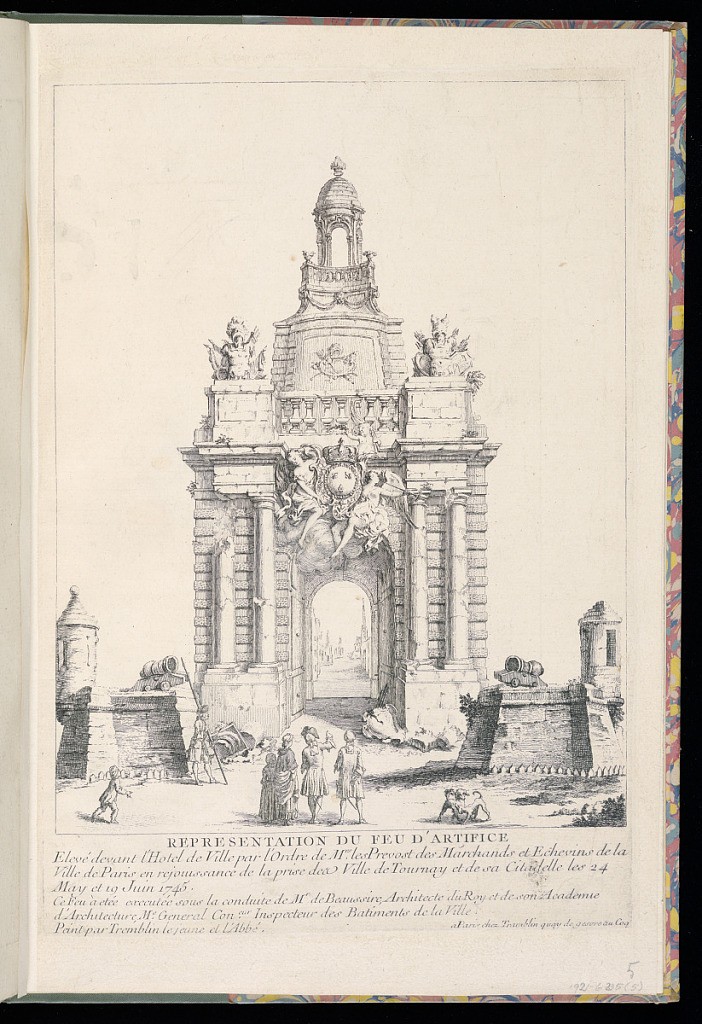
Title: REPRESENTATION DU FEU D’ARTIFICE. Elevé devant l’Hotel de Ville par l’Ordre de Mrs. les Prevost des Marchands et Echevins de la Ville de Paris en rejouissance de la prise de la Ville de Tournay et de sa Citadelle les 24 May et 19 Juin 1745. Ce Feu à etée executée sous la conduite de Mr. De Beaussire, Architect du Roy et de son Academie d’Architecture, Me. General Con.eur Inspecteur des Bâtiments de la Ville.
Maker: Charles-André Tramblin, French, active mid-18th century
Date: after 1745
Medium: Etching and engraving on laid paper
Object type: Print
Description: A festival print illustrating an ephemeral triumphal arch made in Paris for a firework display in honor of a French military victory in 1745. The arch is in semi-ruin with a vermiculated façade, and two columns on either side. Above the arch, the royal coat of arms, flanked by two winged angels. Above the arch there is a balustrade between plinths with military trophies on either side, with a large plinth in the center, topped with a copula, with a vase finial. On the ground, there are two canons on either side of the arch with architectural fragments on the ground. Through the arch, buildings are visible. Figures and two dogs stand in the foreground, looking towards the arch. The title, description and address are lettered below.